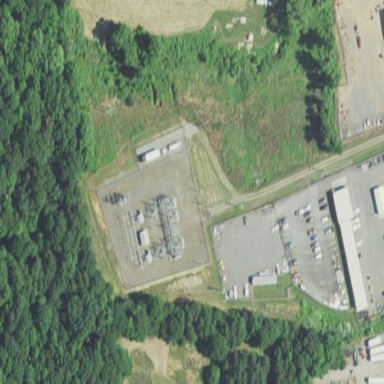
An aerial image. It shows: Distribution substation surrounded by fence.